Question: All texts in have some height, for example , but when I set that to the , all lines with the new height are aligned to the bottom.
<URL>
If using or widgets - wrong result. Examples has bottom vertical alignment in their lines. Like on bottom screenshots.
[
Is there a possibility to set vertical alignment in flutter wiget for every line? Or maybe someone has some helpful tips to solve the problem?
'''
Text(
'Example
Example',
textAlign: TextAlign.center,
style:TextStyle(
height: 2.5,
fontSize: 20,
),
);
'''
As <URL> suggested, such a solution helped.
<URL>
'''
final text = 'Example Example
Example Example';
const double height = 2.5;
const double textSize = 16.0;
const double bottomPadding = (height * textSize - textSize) / 2;
const double baseline = height * textSize - height * textSize / 4;
final Widget textWidget = Container(
color: const Color(0xFFFFFFFF),
padding: const EdgeInsets.only(bottom: bottomPadding),
child: Baseline(
baselineType: TextBaseline.alphabetic,
baseline: baseline,
child: Text(
text,
style: const AppTextStyle(
height: height,
fontSize: textSize,
color: const Color(0xFFaa3a3a),
),
),
),
);
'''
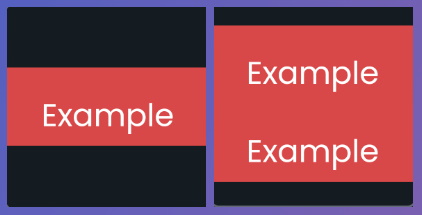
Answer: This is a quite common problem in Flutter when using custom fonts.
The solution our team currently uses is either use a 'Padding' or a 'Baseline' widget and manually tweak the text to make it appear vertically centered.